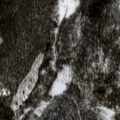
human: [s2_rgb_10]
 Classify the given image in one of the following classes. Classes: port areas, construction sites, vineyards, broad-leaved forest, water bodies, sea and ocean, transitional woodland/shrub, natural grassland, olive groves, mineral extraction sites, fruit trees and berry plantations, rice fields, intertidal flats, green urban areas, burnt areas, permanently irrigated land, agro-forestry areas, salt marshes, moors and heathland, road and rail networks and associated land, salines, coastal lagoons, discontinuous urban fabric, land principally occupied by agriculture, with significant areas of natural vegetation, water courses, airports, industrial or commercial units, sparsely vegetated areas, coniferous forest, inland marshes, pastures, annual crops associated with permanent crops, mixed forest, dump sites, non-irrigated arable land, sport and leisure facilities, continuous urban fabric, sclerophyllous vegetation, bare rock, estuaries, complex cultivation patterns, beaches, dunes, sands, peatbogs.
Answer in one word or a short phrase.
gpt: coniferous forest